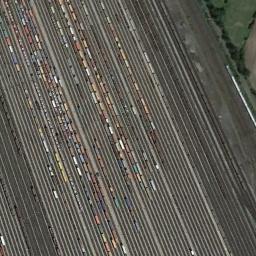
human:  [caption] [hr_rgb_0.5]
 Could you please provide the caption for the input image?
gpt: These railways have lots of trains of different colors on the tracks .

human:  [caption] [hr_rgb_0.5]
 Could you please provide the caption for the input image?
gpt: Some trees are beside the railway .

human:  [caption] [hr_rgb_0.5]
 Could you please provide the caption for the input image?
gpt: There are some green bushes beside the railway .

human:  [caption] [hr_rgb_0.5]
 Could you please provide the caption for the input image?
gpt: There are more than ten parallel railway lines in the picture .

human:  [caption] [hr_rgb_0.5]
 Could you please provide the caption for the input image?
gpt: The railway is next to the grass .